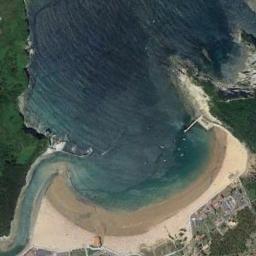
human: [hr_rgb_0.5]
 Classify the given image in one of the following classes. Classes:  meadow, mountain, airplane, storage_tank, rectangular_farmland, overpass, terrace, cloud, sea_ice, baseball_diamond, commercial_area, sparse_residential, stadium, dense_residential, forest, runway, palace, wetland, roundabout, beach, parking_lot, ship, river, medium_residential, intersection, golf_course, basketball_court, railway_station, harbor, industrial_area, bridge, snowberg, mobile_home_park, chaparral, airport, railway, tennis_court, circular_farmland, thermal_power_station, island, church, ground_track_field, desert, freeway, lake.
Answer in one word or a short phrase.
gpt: beach